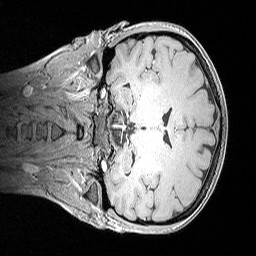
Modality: MP2RAGE
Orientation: coronal
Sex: female
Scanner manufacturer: siemens
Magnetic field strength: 3 T
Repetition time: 5 s
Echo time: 0.00292 s